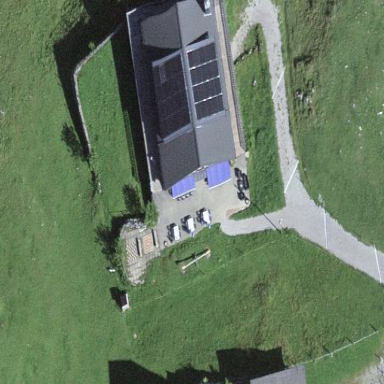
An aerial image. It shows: Restaurant building.